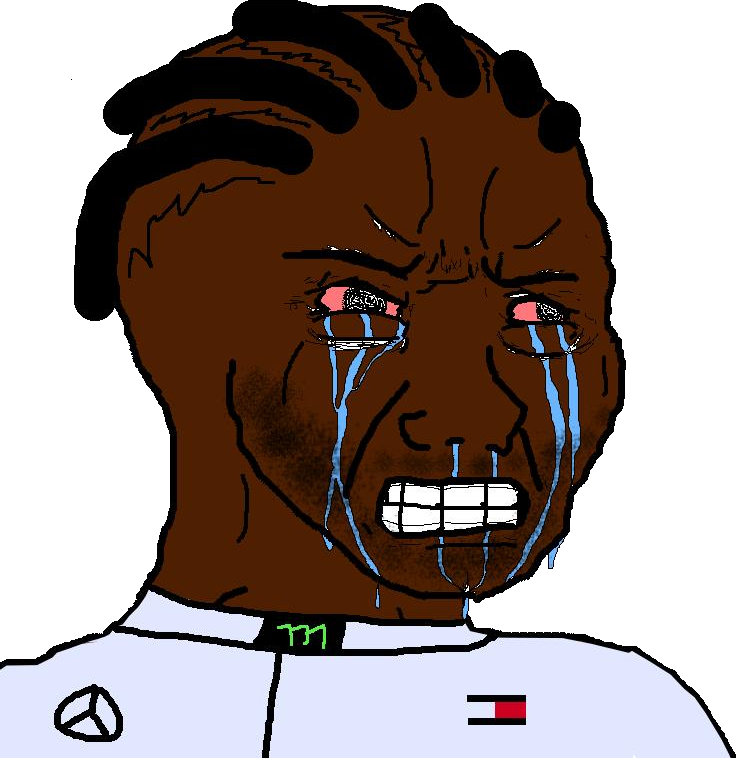
Label: 5_Blackjak